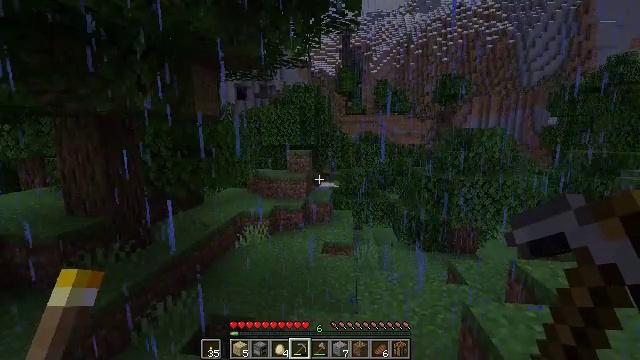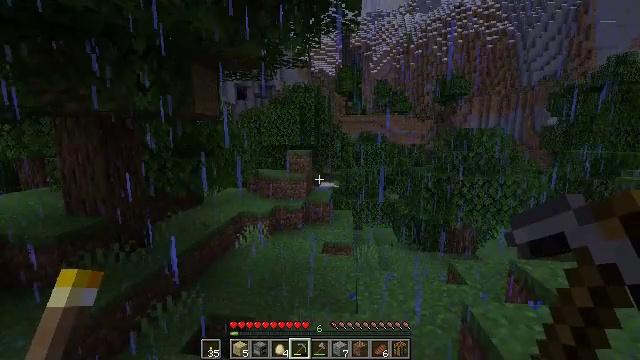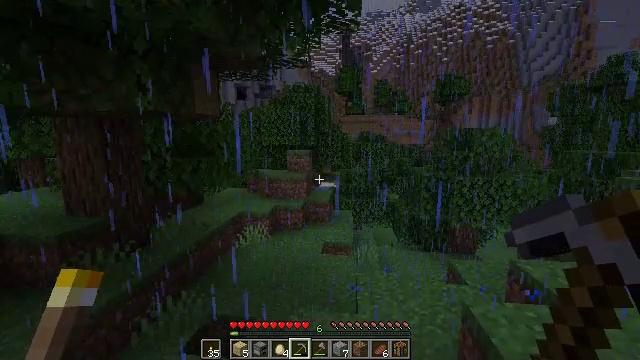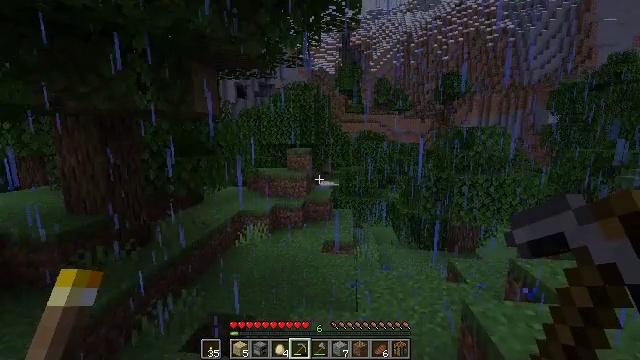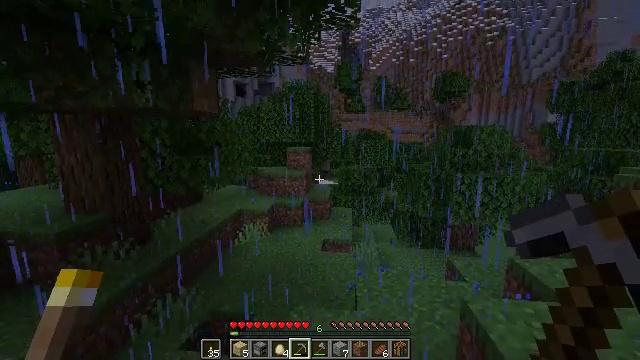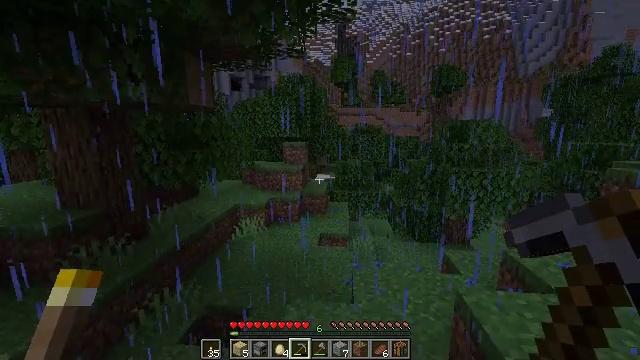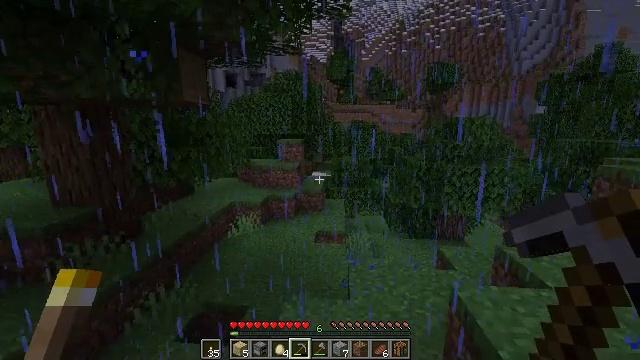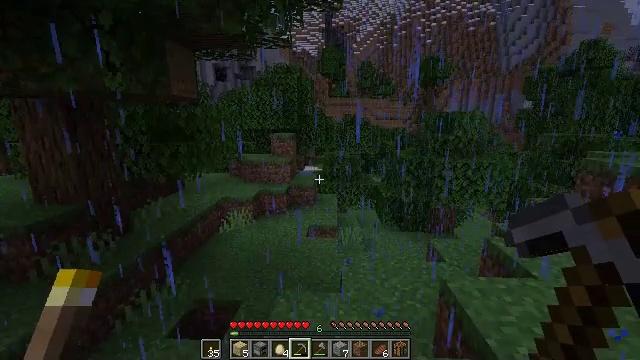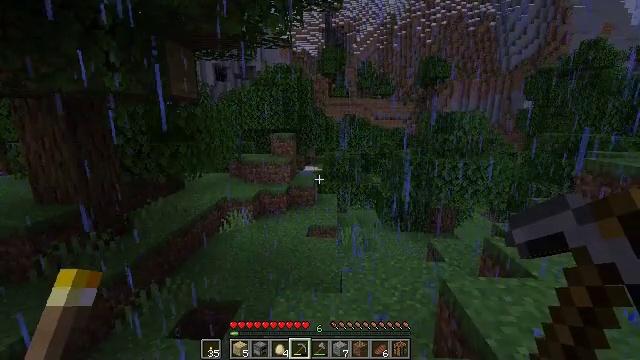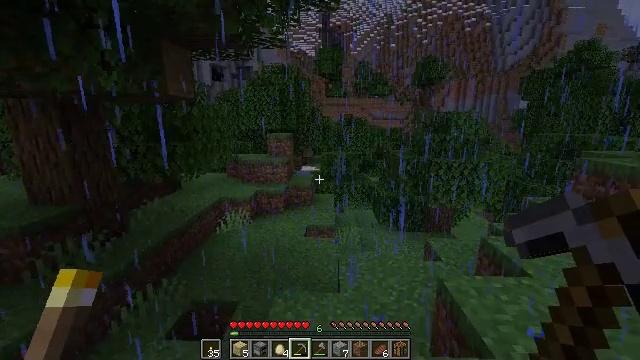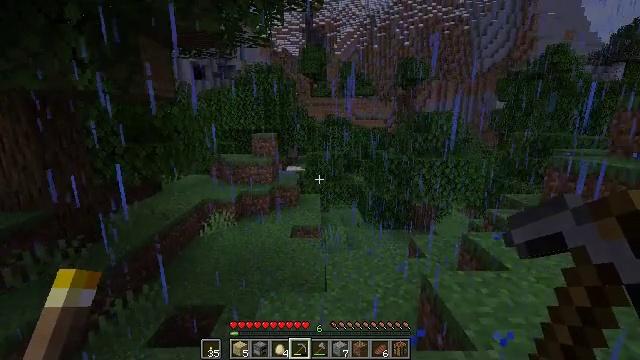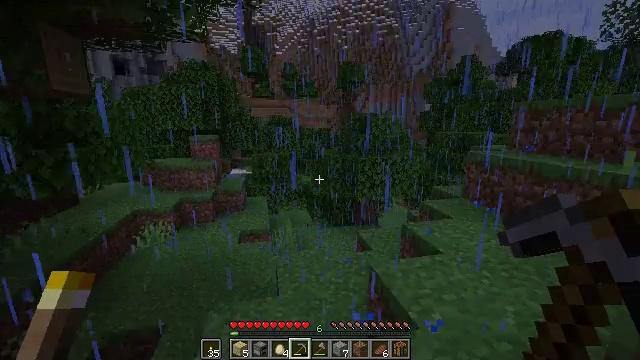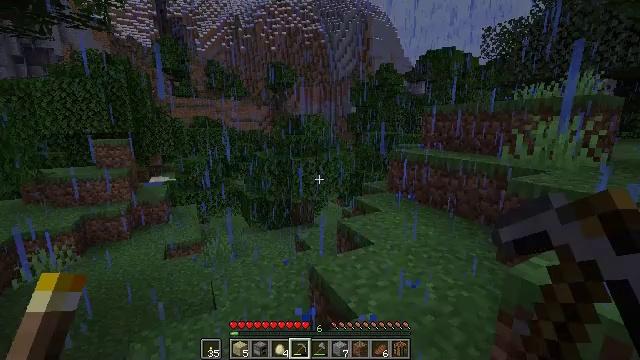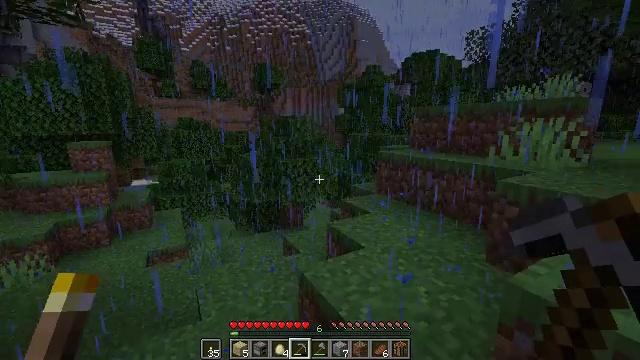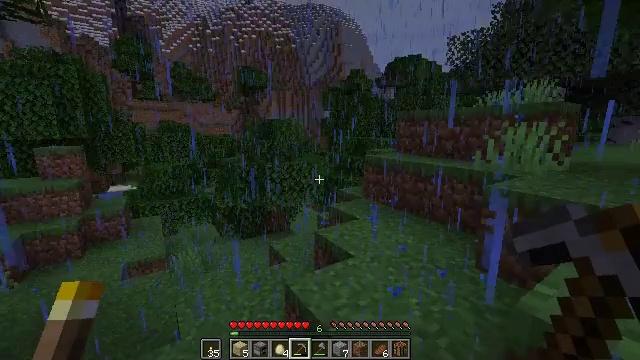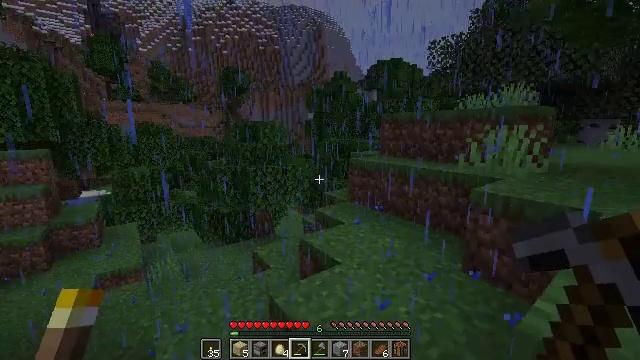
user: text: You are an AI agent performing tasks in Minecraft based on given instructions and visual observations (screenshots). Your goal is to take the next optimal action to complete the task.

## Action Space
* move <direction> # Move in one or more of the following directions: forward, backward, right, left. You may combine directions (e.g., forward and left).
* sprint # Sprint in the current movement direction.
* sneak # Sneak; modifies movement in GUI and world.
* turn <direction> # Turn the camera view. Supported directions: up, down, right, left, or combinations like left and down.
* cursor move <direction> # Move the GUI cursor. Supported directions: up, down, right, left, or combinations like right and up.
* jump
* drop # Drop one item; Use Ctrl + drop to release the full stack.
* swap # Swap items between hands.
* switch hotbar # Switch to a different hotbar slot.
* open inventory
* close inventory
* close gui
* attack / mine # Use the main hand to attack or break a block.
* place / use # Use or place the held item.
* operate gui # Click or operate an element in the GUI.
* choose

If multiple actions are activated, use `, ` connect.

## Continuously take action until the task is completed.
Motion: motion action
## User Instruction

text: Collect sugar cane near water sources.
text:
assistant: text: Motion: no_op
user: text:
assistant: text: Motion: no_op
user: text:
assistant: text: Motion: no_op
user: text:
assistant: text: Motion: no_op
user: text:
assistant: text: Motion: turn down
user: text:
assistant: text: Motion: no_op
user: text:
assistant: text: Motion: turn right and down
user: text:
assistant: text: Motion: no_op
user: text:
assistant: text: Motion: no_op
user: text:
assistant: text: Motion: turn right
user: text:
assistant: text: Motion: turn right
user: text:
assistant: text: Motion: turn right
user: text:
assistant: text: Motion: move forward, turn right
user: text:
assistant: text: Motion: move forward, turn right
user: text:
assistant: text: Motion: move forward, turn right
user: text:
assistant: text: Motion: move forward, turn right
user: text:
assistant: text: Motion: move forward, turn right
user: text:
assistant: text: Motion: move forward, turn right
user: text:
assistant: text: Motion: move forward
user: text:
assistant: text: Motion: move forward, turn right
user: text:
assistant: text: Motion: move forward, turn right
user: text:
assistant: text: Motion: move forward, turn right
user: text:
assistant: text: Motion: move forward, turn right
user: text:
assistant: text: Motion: move forward
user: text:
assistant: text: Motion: move forward
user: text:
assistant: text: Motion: move forward
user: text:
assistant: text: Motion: move forward, turn right
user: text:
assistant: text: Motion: move forward, turn right, jump
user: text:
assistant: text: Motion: move forward, turn right, jump
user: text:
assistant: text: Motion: move forward, turn right, jump